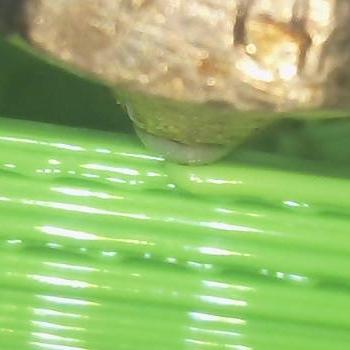
Flow rate: 188%